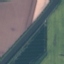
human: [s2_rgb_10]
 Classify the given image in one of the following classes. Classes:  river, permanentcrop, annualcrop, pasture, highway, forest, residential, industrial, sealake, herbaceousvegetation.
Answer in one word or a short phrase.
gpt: River